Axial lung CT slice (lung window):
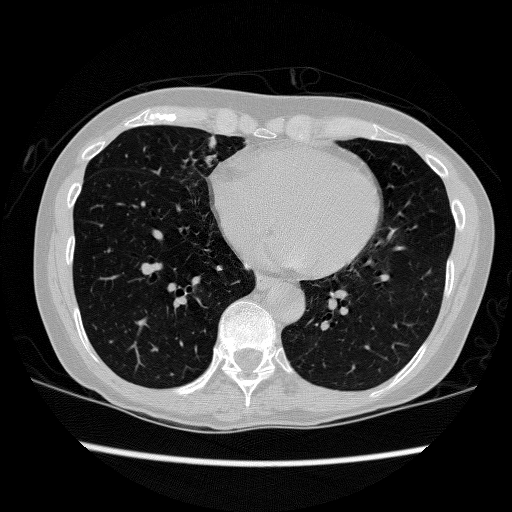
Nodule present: no